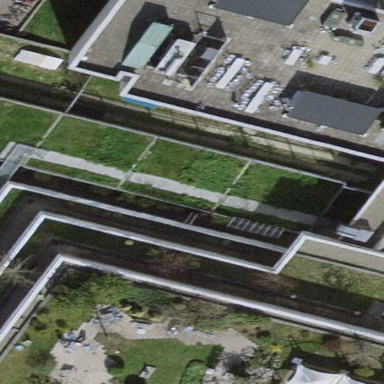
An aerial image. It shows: Hospital building.